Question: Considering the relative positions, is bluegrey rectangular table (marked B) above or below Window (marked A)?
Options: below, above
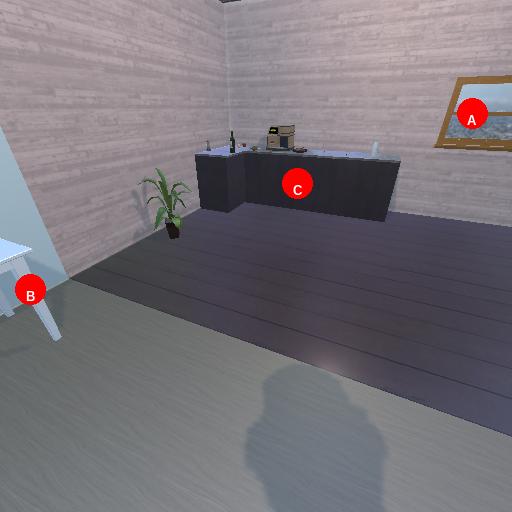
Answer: below